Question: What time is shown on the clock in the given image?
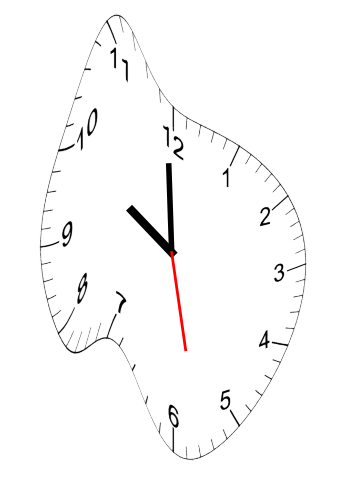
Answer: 09:59:28